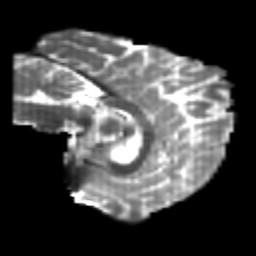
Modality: T2w
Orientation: sagittal
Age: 21
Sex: female
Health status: healthy
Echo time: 0.074 s